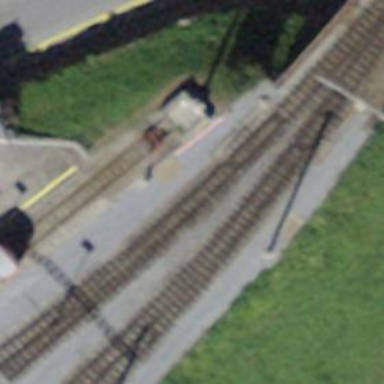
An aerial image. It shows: Narrow-gauge railway track with 1 electrified contact line.